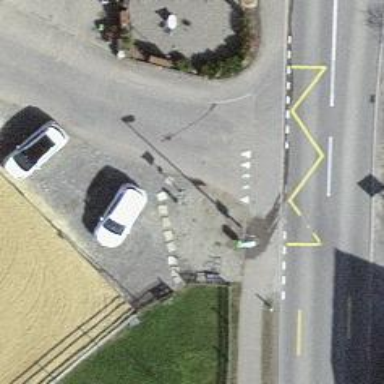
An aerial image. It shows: Bus stop with platform for public transport.